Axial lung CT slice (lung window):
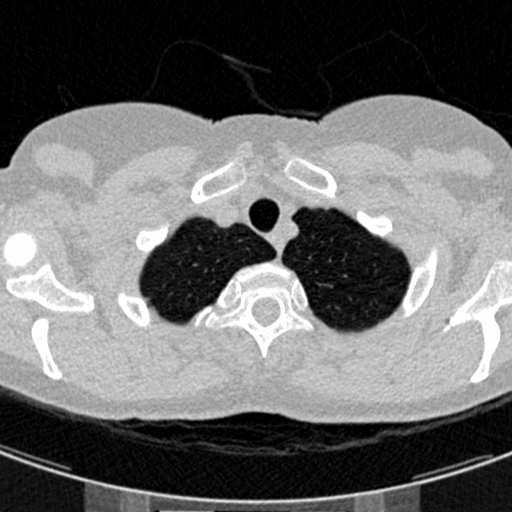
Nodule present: no